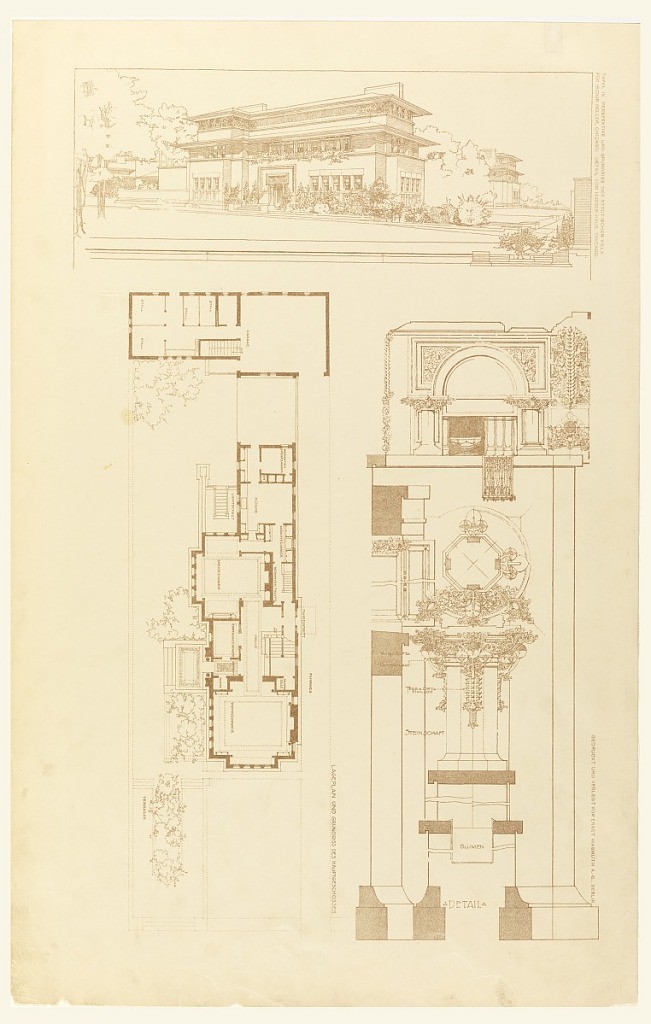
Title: Perspective, Plan, and Detail of Heller House, Chicago, IL
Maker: Frank Lloyd Wright, American, 1867–1959
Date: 1910
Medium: Lithograph on paper
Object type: Print
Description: Perspective view of house along top, plan view of house on left lower 2/3, various details on right lower 2/3.